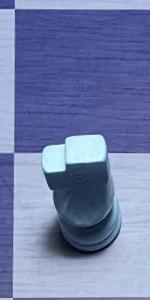
Label: Knight_White